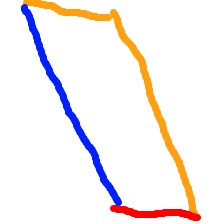
Shape: parallelogram